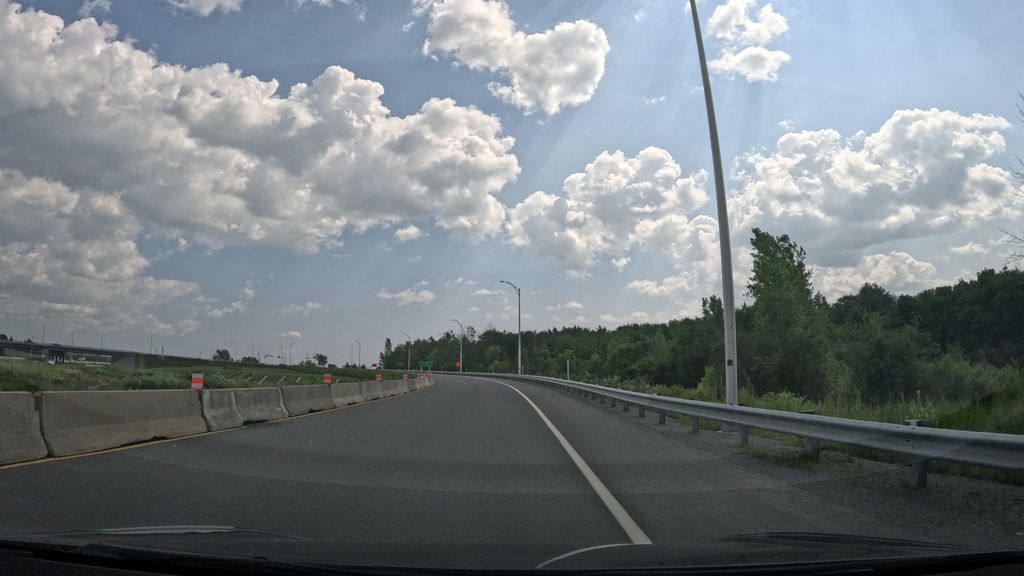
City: montreal